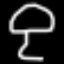
Label: mushroom